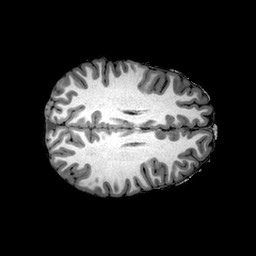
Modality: T1w
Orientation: axial